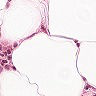
Metastatic tissue present: no